Жёсткая прямоугольная рамка, изготовленная из тонкой проволоки, может двигаться по гладкой горизонтальной поверхности, на которой закреплён тонкий бесконечно длинный прямолинейный провод. На рисунке показан вид сверху на данную систему. Изначально силы токов в проводе и в рамке равны нулю. Рамка покоится в таком положении, что одна из пар её сторон параллельна проводу, причём расстояние между проводом и ближайшей к нему стороной рамки во много раз превышает все размеры рамки.Силу тока в проводе увеличивают до некоторого максимального значения настолько быстро, что смещением рамки за время увеличения силы тока можно пренебречь. В дальнейшем силу тока в проводе поддерживают постоянной. Оказалось, что в момент достижения силой тока в проводе максимального значения скорость рамки равнялась $v_0$. Индуктивностью рамки можно пренебречь, а её сопротивление можно считать постоянным.
Чему будет равна скорость рамки $v_1$ спустя очень большое время после достижения силой тока в проводе максимального значения?
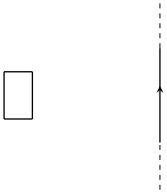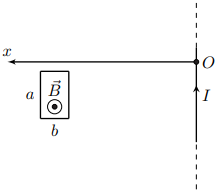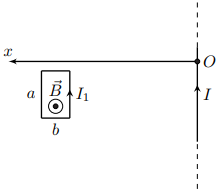
Решение: Пусть $R$ — сопротивление рамки, а $\Phi$ — поток индукции магнитного поля, пронизывающего рамку. Поскольку индуктивностью рамки можно пренебречь, для силы тока $I_1$ из закона электромагнитной индукции Фарадея находим:$$I_1=-\cfrac{\dot\Phi}{R}{.}$$Поскольку рамка выполнена из тонкой проволоки, а величины $a$ и $b$ во много раз меньше $x_0$, то индукцию магнитного поля провода можно считать постоянной по всей поверхности, натянутой на контур рамки, и равной $B(x)$, поэтому $\Phi\approx B(x)ab$. Тогда имеем:$$I_1=-\cfrac{ab}{R}\cfrac{dB(x)}{dt}=-\cfrac{\mu_0ab}{2\pi R}\cfrac{d}{dt}\left(\cfrac{I}{x}\right){,}$$откуда:$$F_x=\left(\cfrac{\mu_0ab}{2\pi}\right)^2\cfrac{I}{Rx^2}\cfrac{d}{dt}\left(\cfrac{I}{x}\right)$$ Рассмотрим увеличение силы тока в проводе. Поскольку это увеличение происходит очень быстро, движением рамки и её смещением за время увеличения силы в проводе до максимального значения можно пренебречь. Тогда для силы $F_x$ имеем:$$F_x\approx \left(\cfrac{\mu_0ab}{2\pi}\right)^2\cfrac{I}{Rx^3}\cfrac{dI}{dt}{.}$$Пусть $m$ и $v_x$ — масса рамки и проекция её скорости на ось $x$ соответственно. Из закона изменения импульса для рамки имеем:$$m\cfrac{dv_x}{dt}=\left(\cfrac{\mu_0ab}{2\pi}\right)^2\cfrac{I}{Rx^3}\cfrac{dI}{dt}{.}$$Умножим закон изменения импульса для рамки на $dt$:$$mdv_x=\left(\cfrac{\mu_0ab}{2\pi}\right)^2\cfrac{IdI}{Rx^3}{.}$$Проинтегрируем полученное выражение, обозначив за $I_0$ максимальную величину силы тока в проводе:$$\int\limits_0^{v_0}mdv_x=mv_0=\int\limits_0^{I_0}\left(\cfrac{\mu_0ab}{2\pi}\right)^2\cfrac{IdI}{Rx^3_0}=\left(\cfrac{\mu_0abI_0}{2\pi}\right)^2\cfrac{1}{2Rx^3_0}{.}$$Отметим, что рамка начинает удаляться от провода после достижения в нём максимального значения силы тока. Проанализируем дальнейшее движение рамки. Для этого получим выражение для силы $F_x$ при постоянном значении силы тока в проводе $I=I_0$:$$F_x=\left(\cfrac{\mu_0abI_0}{2\pi}\right)^2\cfrac{1}{Rx^2}\cfrac{d}{dx}\left(\cfrac{1}{x}\right)=-\left(\cfrac{\mu_0abI_0}{2\pi}\right)^2\cfrac{1}{Rx^4}\cfrac{dx}{dt}{.}$$Запишем закон изменения импульса для рамки:$$m\cfrac{dv_x}{dt}=-\left(\cfrac{\mu_0abI_0}{2\pi}\right)^2\cfrac{1}{Rx^4}\cfrac{dx}{dt}$$Умножим закон изменения импульса для рамки на $dt$:$$mdv_x=-\left(\cfrac{\mu_0abI_0}{2\pi}\right)^2\cfrac{dx}{Rx^4}{.}$$Проинтегрируем полученное выражение в предположении, что рамка удаляется бесконечно далеко от провода, обозначив за $v_{1x}$ проекцию скорости рамки на ось $x$ на бесконечном удалении от провода. Поскольку скорость рамки уменьшается, предположение окажется оправданным в том случае, если величина $v_{1x}$ окажется положительной. Имеем:$$m(v_{1x}-v_0)=-\cfrac{1}{R}\left(\cfrac{\mu_0abI_0}{2\pi}\right)^2\int\limits_{x_0}^{\infty}\cfrac{dx}{x^4}=-\cfrac{1}{3Rx^3_0}\left(\cfrac{\mu_0abI_0}{2\pi}\right)^2=-\cfrac{2mv_0}{3}{.}$$Отсюда:$$v_{1x}=\cfrac{v_0}{3}$$Поскольку $v_{1x}>0$, рамка в процессе движения после достижения силой тока в проводе максимального значения никогда не останавливалась, а значит, полученное значение является ответом на вопрос задачи. Если бы величина $v_{1x}$ оказалась отрицательной, то скорость рамки и расстояние между рамкой и проводом асимптотически стремились бы к нулю и к постоянному значению соответственно.Таким образом:
Ответ: $$v_1=\cfrac{v_0}{3}$$
Темы:
T, Электромагнетизм, Всероссийские, Движение в магнитном поле, Электромагнитная индукция, Сила ампера